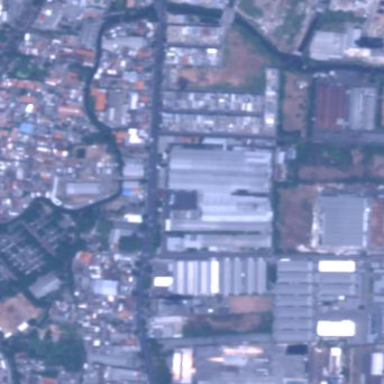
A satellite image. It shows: Industrial area.